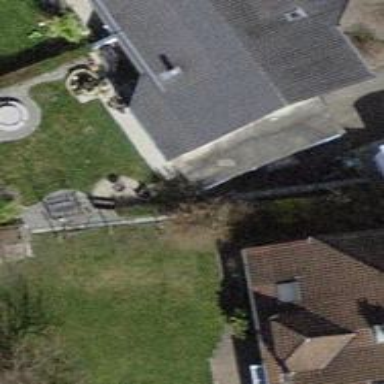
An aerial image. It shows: Building with tiled roof.